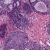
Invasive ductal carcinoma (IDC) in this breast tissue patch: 1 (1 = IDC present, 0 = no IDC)